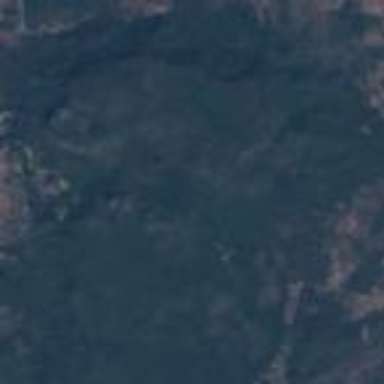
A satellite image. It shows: Fell area within forest.